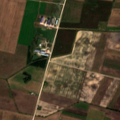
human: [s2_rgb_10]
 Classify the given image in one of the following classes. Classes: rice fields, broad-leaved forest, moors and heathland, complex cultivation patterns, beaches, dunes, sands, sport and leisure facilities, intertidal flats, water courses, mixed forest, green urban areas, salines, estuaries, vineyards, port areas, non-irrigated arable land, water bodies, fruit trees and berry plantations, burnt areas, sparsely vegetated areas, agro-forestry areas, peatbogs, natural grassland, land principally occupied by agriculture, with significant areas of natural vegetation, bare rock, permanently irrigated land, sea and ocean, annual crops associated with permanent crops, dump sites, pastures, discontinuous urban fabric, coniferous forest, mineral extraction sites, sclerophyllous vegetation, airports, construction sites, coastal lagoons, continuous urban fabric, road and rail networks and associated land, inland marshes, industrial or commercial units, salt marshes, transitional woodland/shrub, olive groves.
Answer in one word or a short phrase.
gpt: non-irrigated arable land, complex cultivation patterns